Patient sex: F
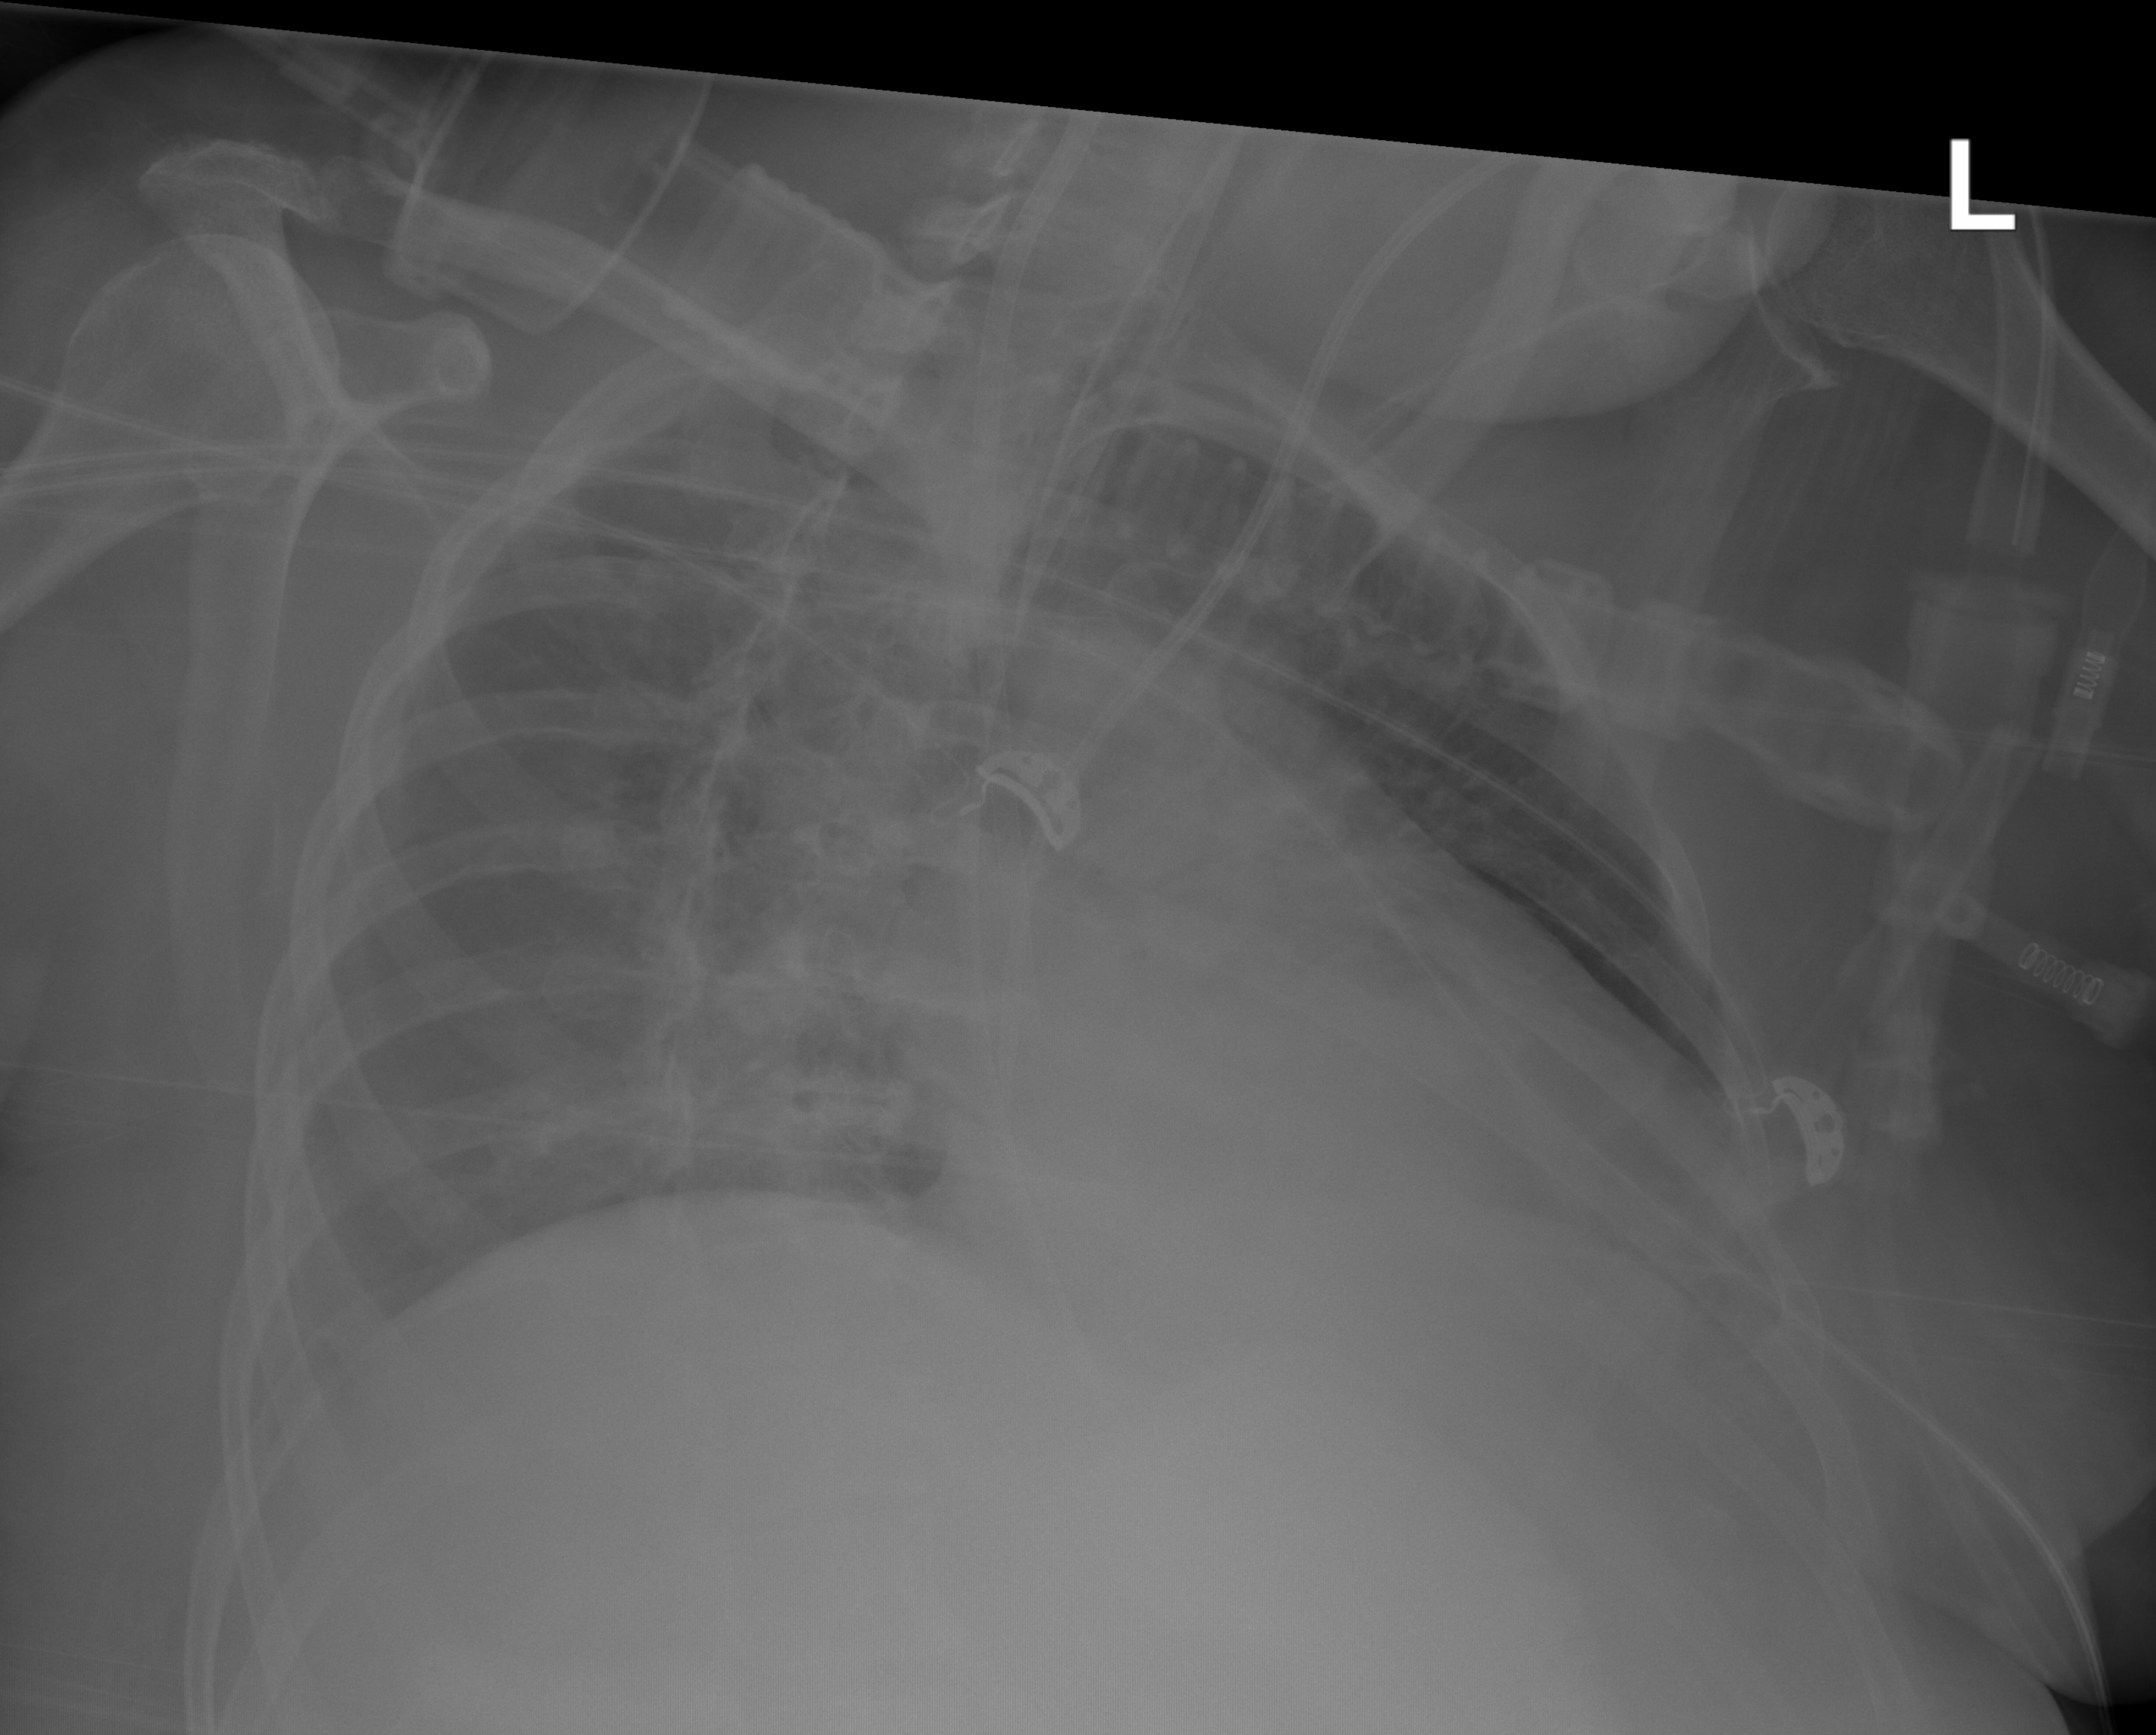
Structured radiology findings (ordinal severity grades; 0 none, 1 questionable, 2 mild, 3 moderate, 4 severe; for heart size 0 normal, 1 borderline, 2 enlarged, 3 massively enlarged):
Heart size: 1
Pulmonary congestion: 0
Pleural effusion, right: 2
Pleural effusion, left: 2
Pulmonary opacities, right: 0
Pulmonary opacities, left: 0
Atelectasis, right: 0
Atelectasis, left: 2